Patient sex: F
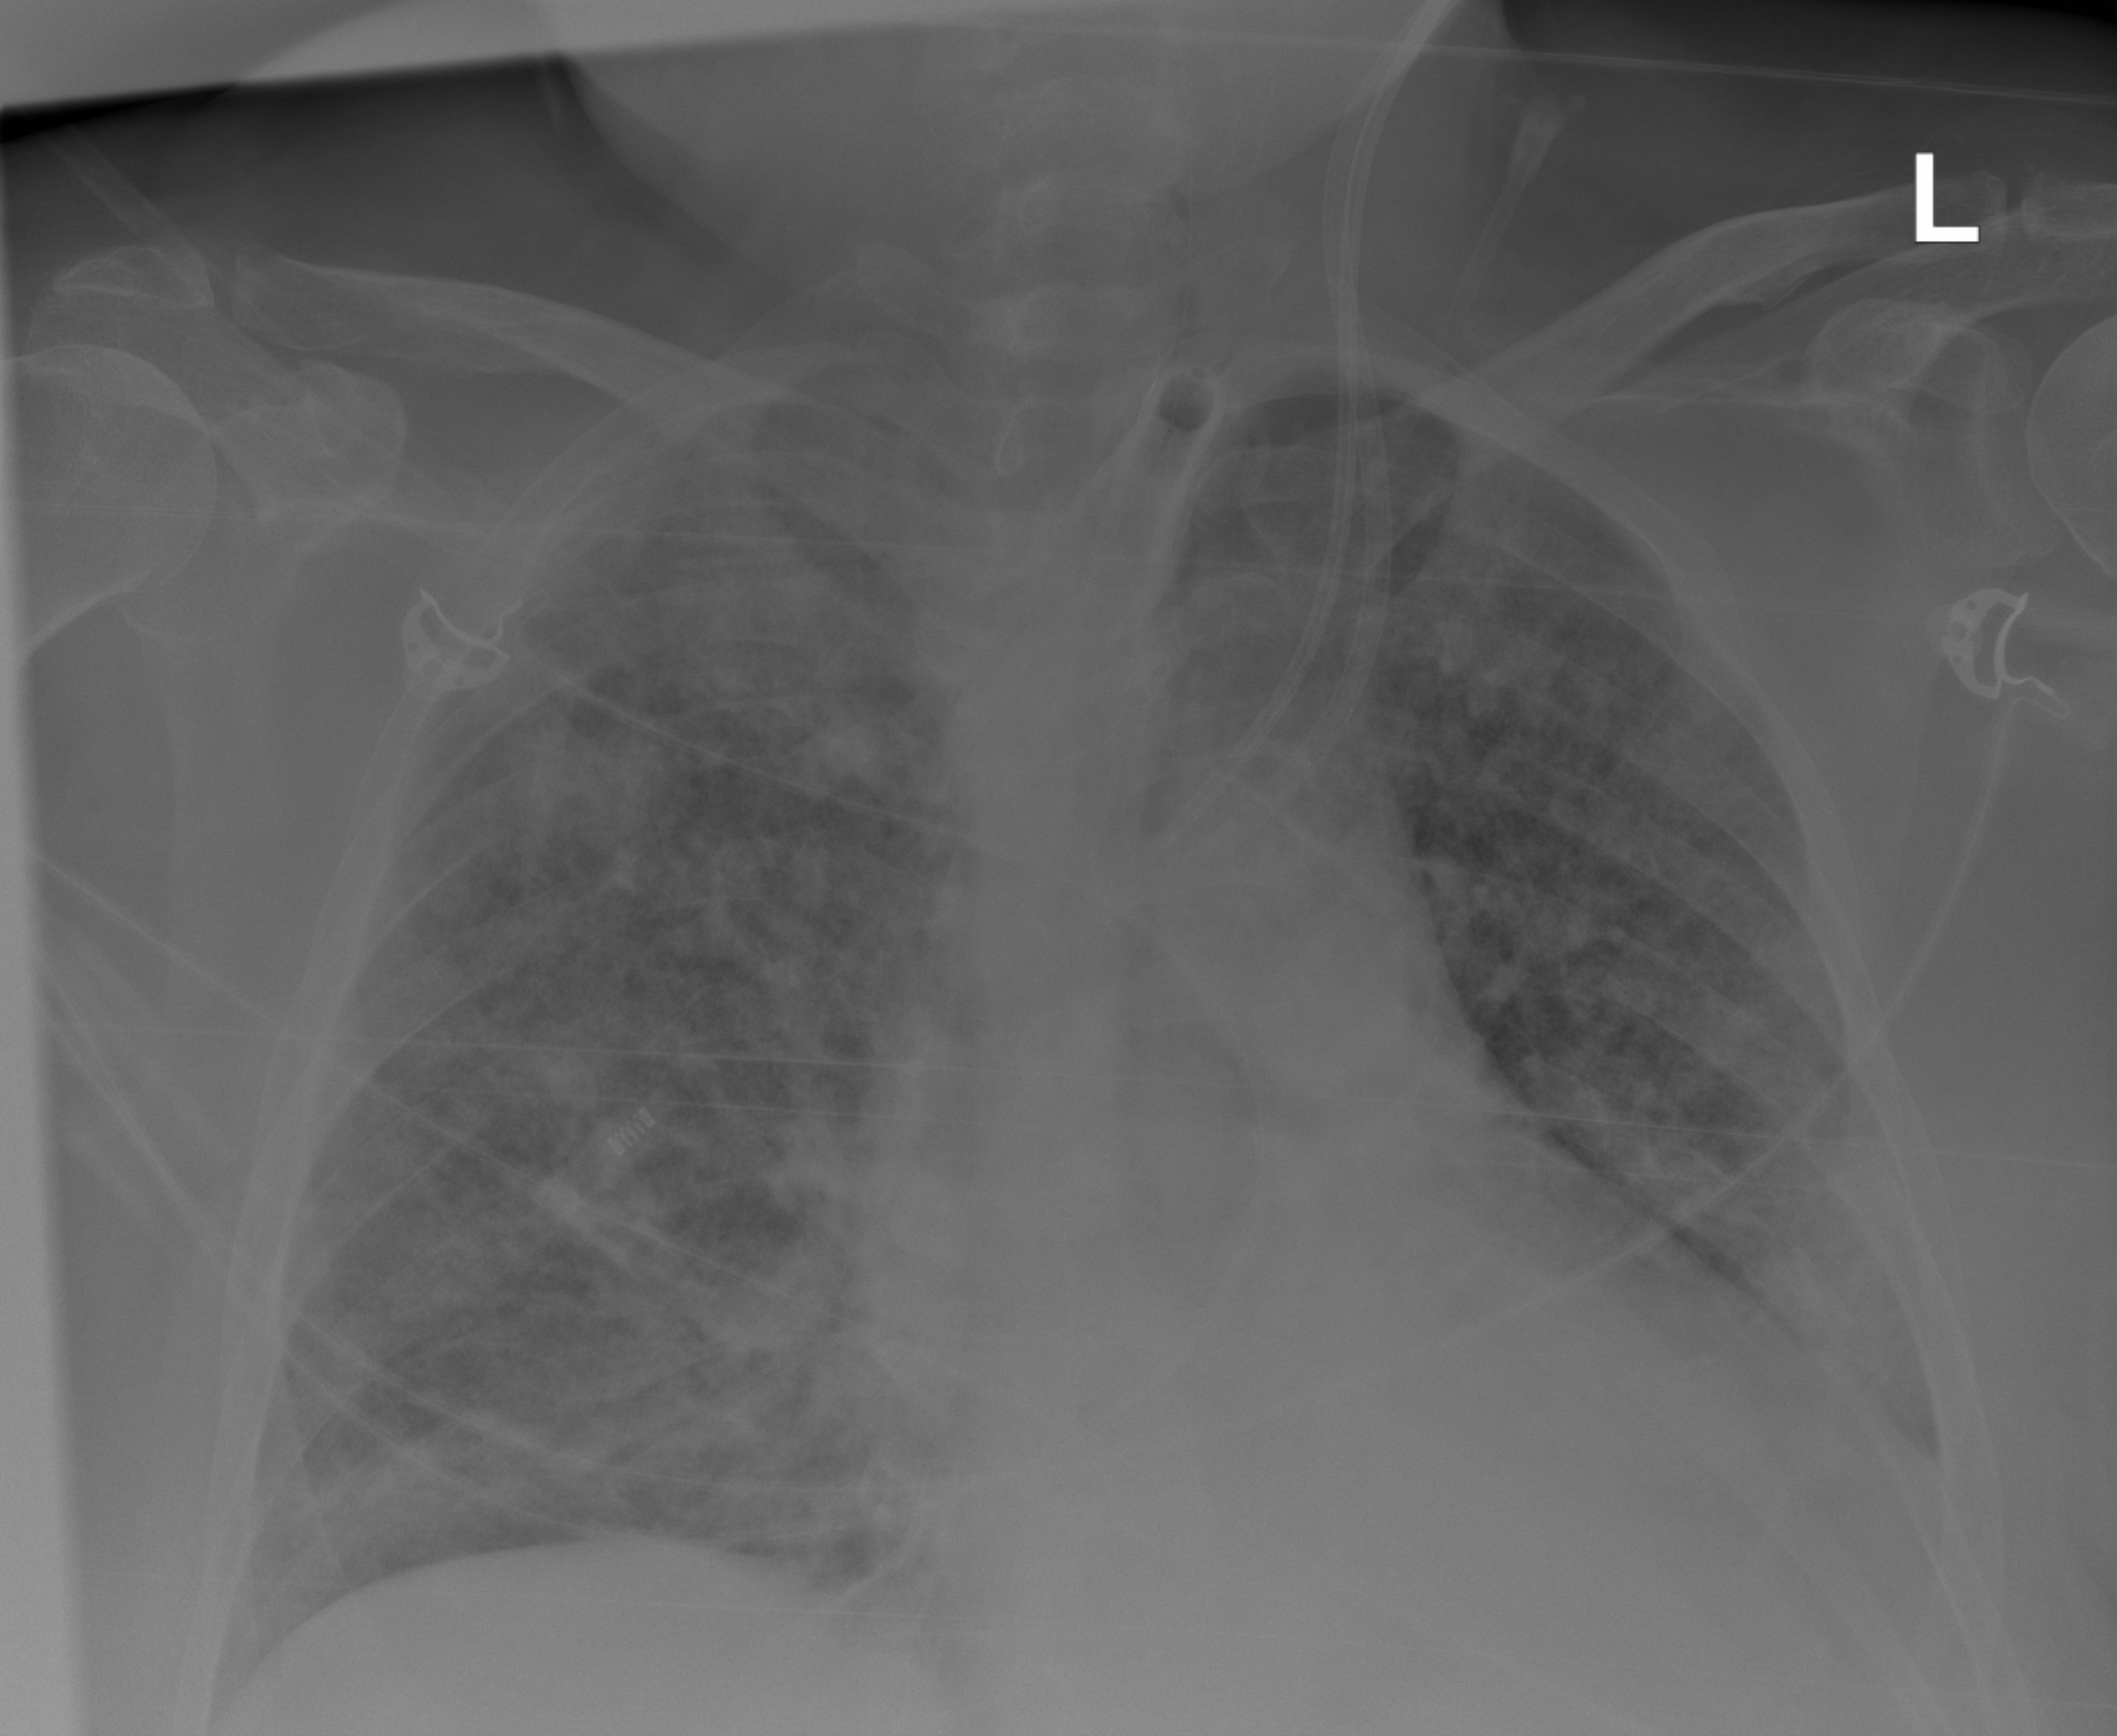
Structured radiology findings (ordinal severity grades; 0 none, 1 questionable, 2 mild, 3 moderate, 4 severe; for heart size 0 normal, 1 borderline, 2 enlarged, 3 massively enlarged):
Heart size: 2
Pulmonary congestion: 1
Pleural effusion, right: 0
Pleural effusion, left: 0
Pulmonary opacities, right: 3
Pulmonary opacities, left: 3
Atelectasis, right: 2
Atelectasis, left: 2